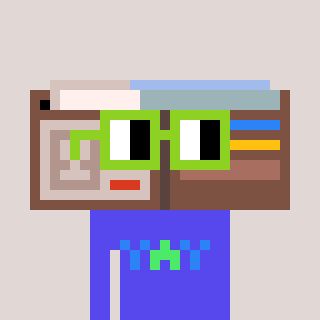
a pixel art character with square light green glasses, a wallet-shaped head and a computerblue-colored body on a warm background